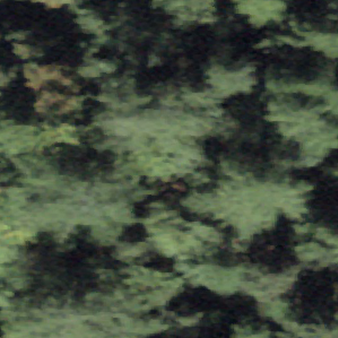
Label: other